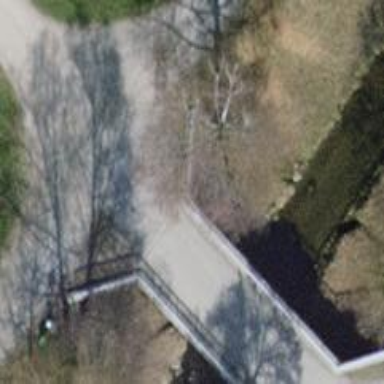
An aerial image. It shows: Track on concrete bridge with grade1 track type.